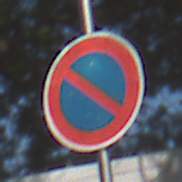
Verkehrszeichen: EingeschraenktesHalteverbot
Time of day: Midday
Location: Outdoor (Suburban)
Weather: Clear
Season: NotSpecified
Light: Natural